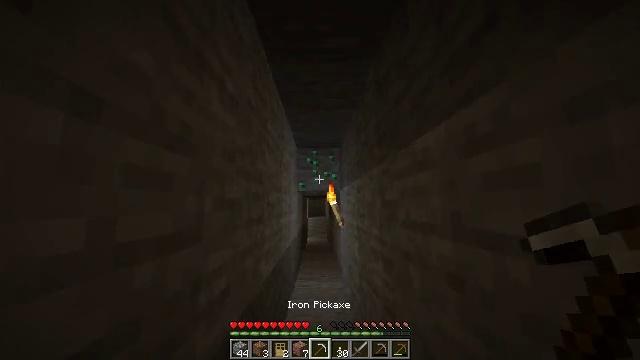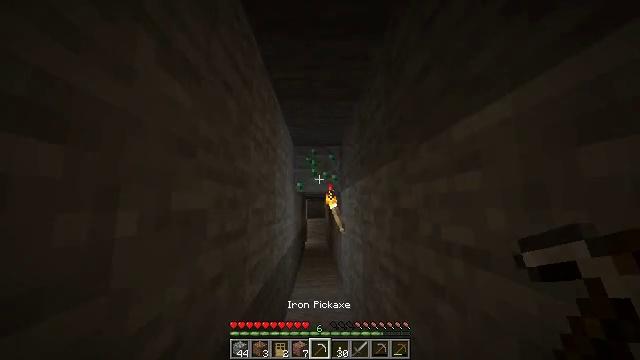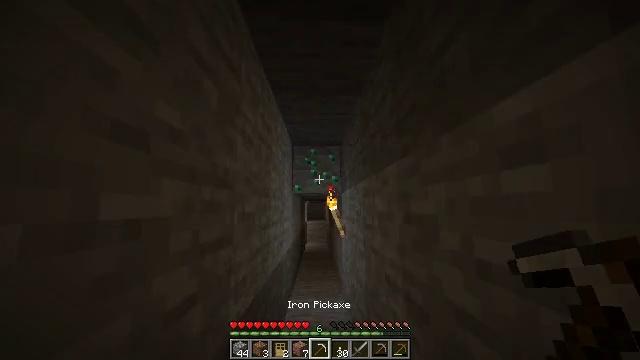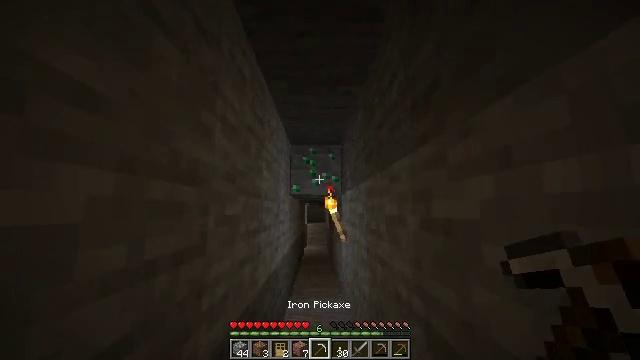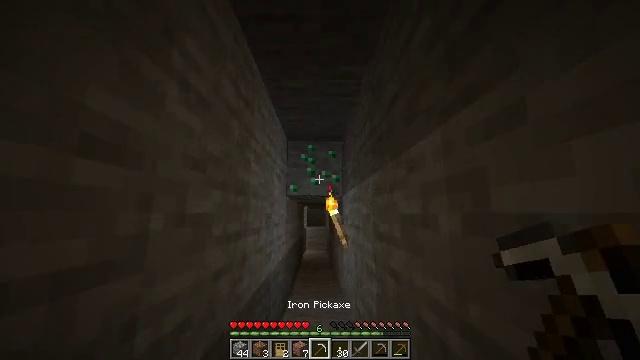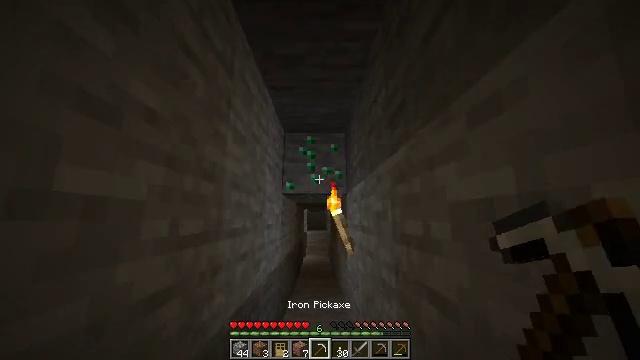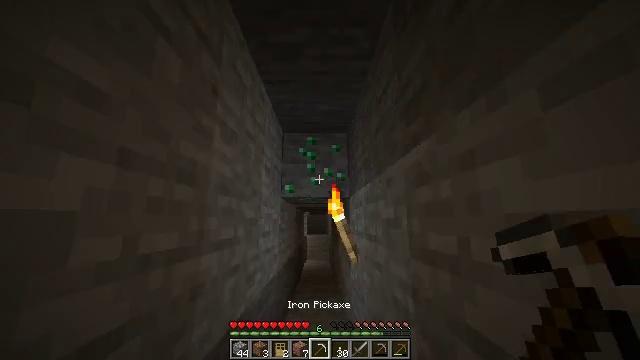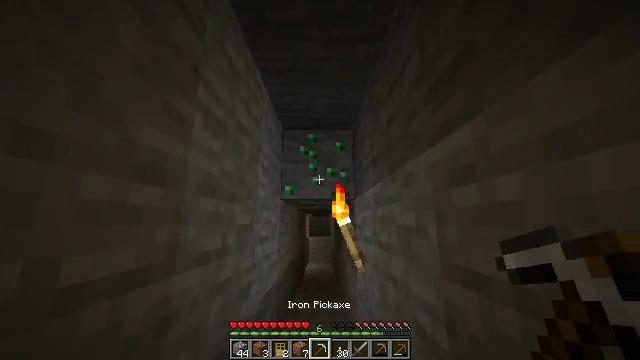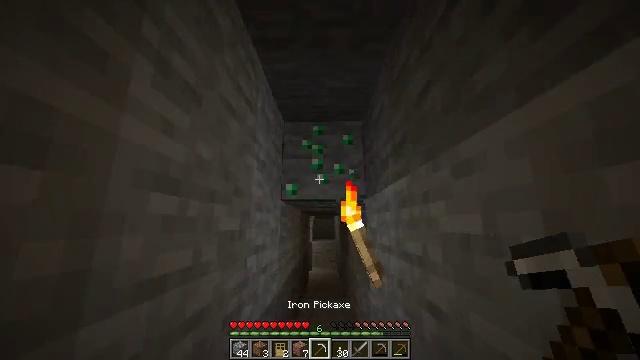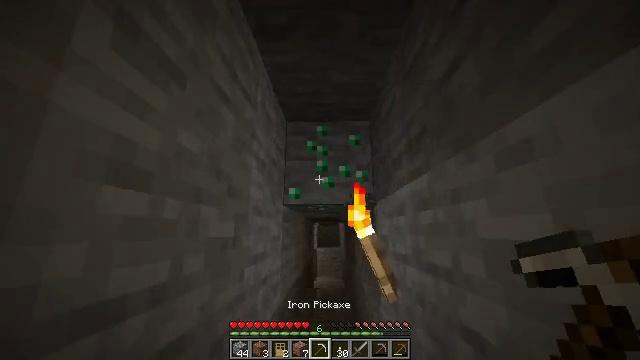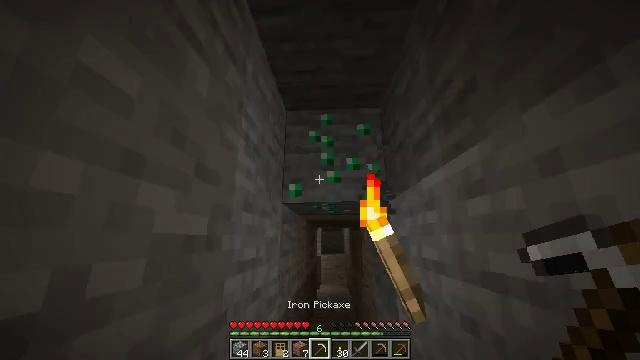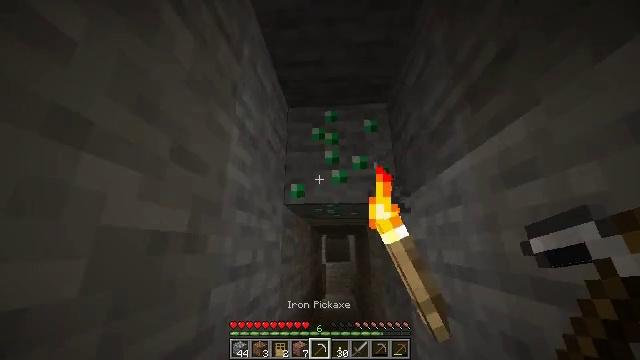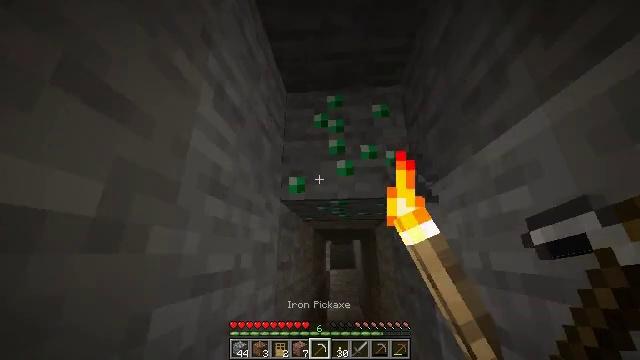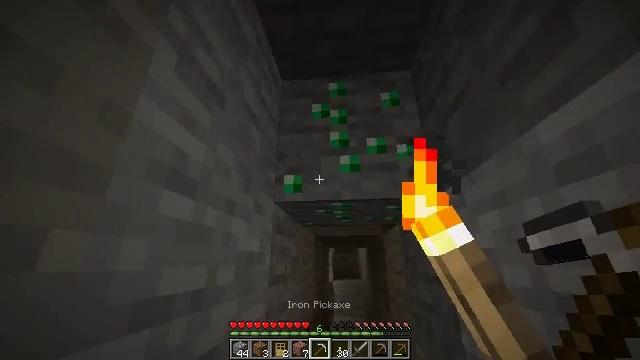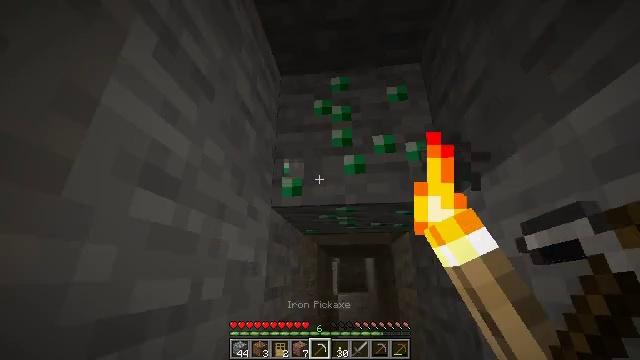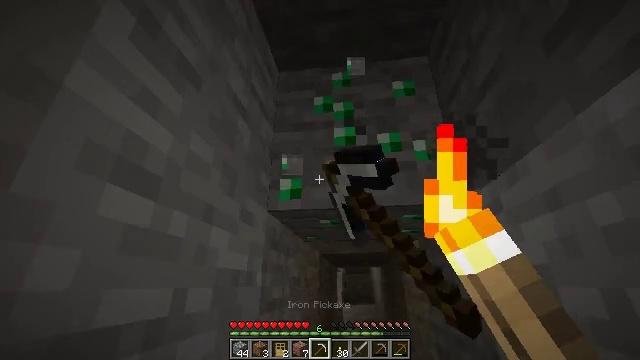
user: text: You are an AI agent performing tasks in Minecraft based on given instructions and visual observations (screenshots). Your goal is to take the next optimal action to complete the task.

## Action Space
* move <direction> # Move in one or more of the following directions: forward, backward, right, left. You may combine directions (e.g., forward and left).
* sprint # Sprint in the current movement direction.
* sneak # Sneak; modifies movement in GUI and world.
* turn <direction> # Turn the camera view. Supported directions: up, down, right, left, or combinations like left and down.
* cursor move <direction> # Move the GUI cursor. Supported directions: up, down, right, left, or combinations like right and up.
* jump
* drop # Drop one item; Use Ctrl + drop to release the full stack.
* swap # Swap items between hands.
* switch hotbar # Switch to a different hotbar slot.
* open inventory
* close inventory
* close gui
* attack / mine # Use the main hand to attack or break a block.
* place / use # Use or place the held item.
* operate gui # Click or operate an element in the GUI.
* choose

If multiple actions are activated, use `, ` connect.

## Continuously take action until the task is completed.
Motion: motion action
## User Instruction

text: Gather emerald ore with a pickaxe.
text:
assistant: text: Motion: move forward
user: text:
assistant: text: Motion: move forward
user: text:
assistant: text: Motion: move forward
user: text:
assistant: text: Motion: move forward
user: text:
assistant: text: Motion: move forward, turn up
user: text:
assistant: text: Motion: move forward
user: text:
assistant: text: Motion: move forward
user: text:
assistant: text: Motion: move forward
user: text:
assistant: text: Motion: move forward, turn left and up
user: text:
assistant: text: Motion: move forward, turn up
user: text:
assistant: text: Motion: move forward, turn left and up
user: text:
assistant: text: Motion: turn left and up
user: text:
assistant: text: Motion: turn up
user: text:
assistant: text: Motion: turn up, attack / mine
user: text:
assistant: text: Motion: turn up, attack / mine
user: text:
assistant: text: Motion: attack / mine
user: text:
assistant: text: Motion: attack / mine
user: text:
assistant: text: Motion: turn up, attack / mine
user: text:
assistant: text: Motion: attack / mine
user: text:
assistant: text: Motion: attack / mine
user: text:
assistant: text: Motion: attack / mine
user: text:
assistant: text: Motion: attack / mine
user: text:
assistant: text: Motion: attack / mine
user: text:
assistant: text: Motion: attack / mine
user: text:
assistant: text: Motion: attack / mine
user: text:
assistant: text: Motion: attack / mine
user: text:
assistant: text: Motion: attack / mine
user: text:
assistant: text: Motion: attack / mine
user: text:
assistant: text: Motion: attack / mine
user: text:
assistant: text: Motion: attack / mine